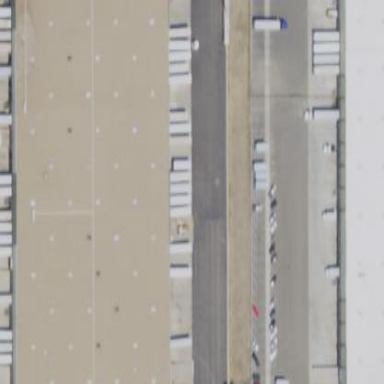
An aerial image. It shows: Warehouse building.